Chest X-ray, PA view. Patient: 39 years old, sex M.
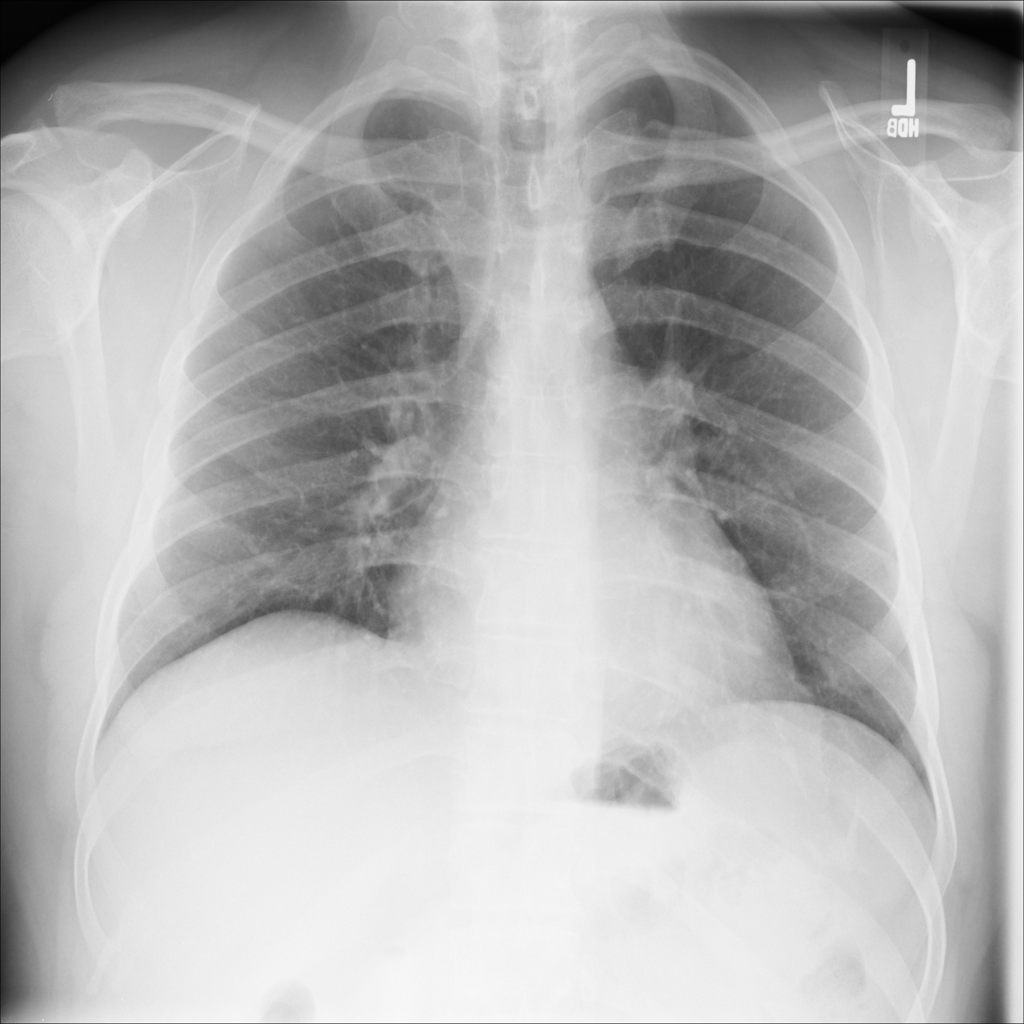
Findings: No Finding